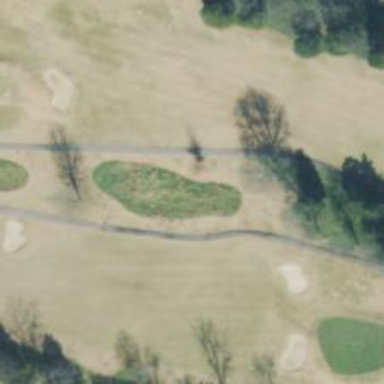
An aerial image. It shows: Golf cartpath that is also road path.